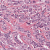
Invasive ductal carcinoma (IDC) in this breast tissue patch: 1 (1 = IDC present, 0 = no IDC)